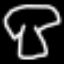
Label: mushroom